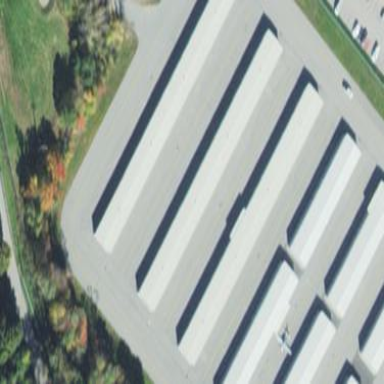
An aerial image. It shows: Hangar.